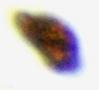
Label: Akashiwo